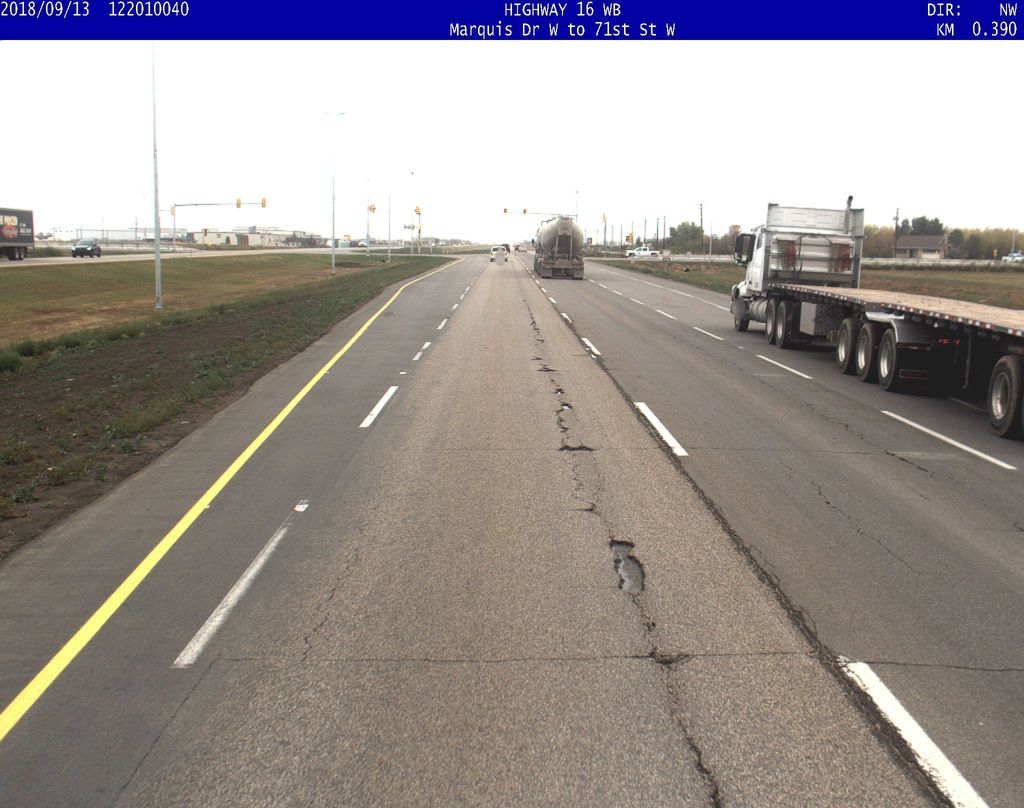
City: saskatoon